Question: So I have a div and two spans:
'''
<div class="A">
<span class="B"></span>
<span class="C"></span>
<span class="clear"></span>
</div>
'''
Assume that B and C has sufficient contents. The CSS snippet is:
'''
.A { position: absolute; } /* I need this to be absolute */
.B, .C { float: left; }
.clear { clear: both; }
'''
But I keep getting the layout of the right image, while I want it to be like layout of first image (refer to image below)

Please help me. And it would be better if you kindly explain a bit why do they happen and why is my code not working like I expected. How is float actually working. Thanks.
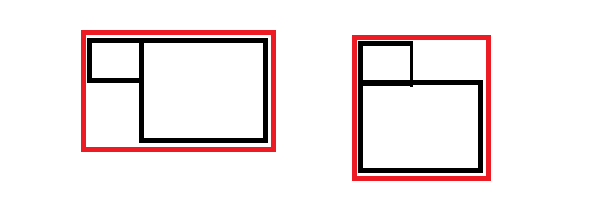
Answer: EDIT:
'''
.A { position: absolute; border: 1px solid blue; }
.B, .C { float: left; border: 1px solid red; width: 100px; height: 20px; }
.C { height: 100px; }
.clear { clear: both; }
'''
'''
<div class="A">
<span class="B"></span>
<span class="C"></span>
<span class="clear"></span>
</div>
'''
<URL>